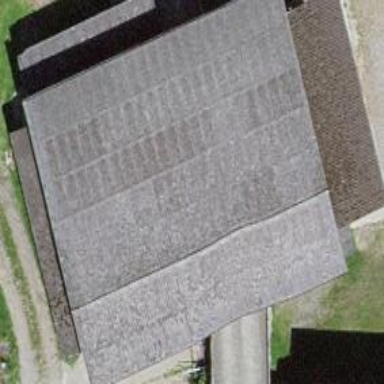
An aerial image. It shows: Barn.